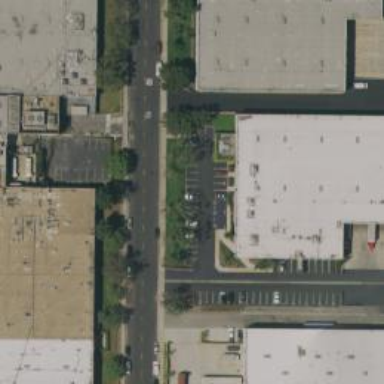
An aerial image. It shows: Warehouse.